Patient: sex M, age 57
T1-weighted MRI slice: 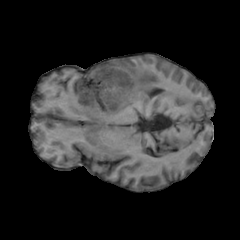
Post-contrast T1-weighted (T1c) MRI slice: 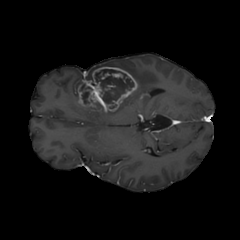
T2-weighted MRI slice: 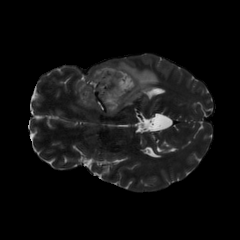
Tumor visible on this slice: yes
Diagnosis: Glioblastoma, IDH-wildtype
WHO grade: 4